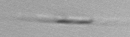
Label: Leptocylindrus